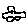
Label: car